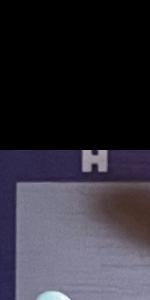
Label: Empty